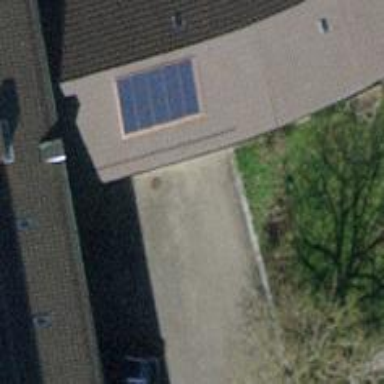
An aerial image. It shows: View of roof of building.